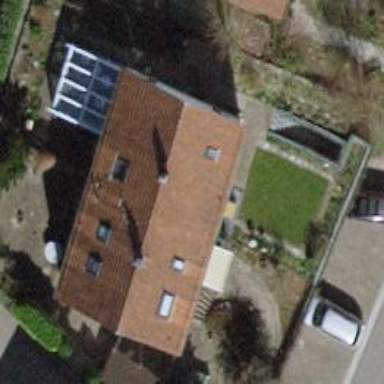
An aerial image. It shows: Semidetached house with gabled roof made of tiles.